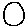
Label: circle